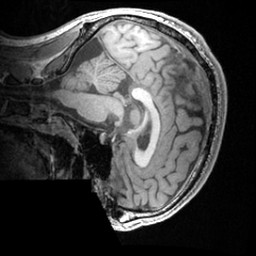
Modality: T1w
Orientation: sagittal
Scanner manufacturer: ge
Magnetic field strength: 3 T
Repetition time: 0.008368 s
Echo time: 0.00326 s